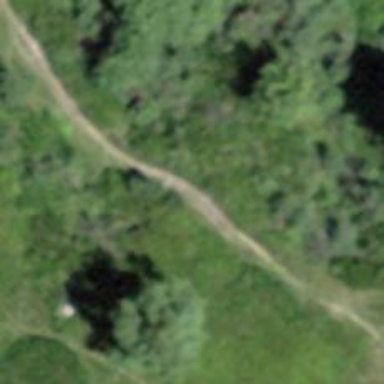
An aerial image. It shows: Path with excellent trail visibility on the ground.